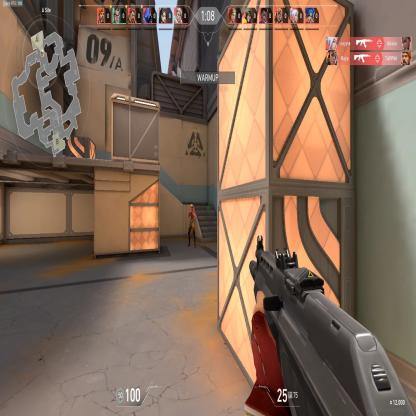
Label: enemy